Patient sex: M
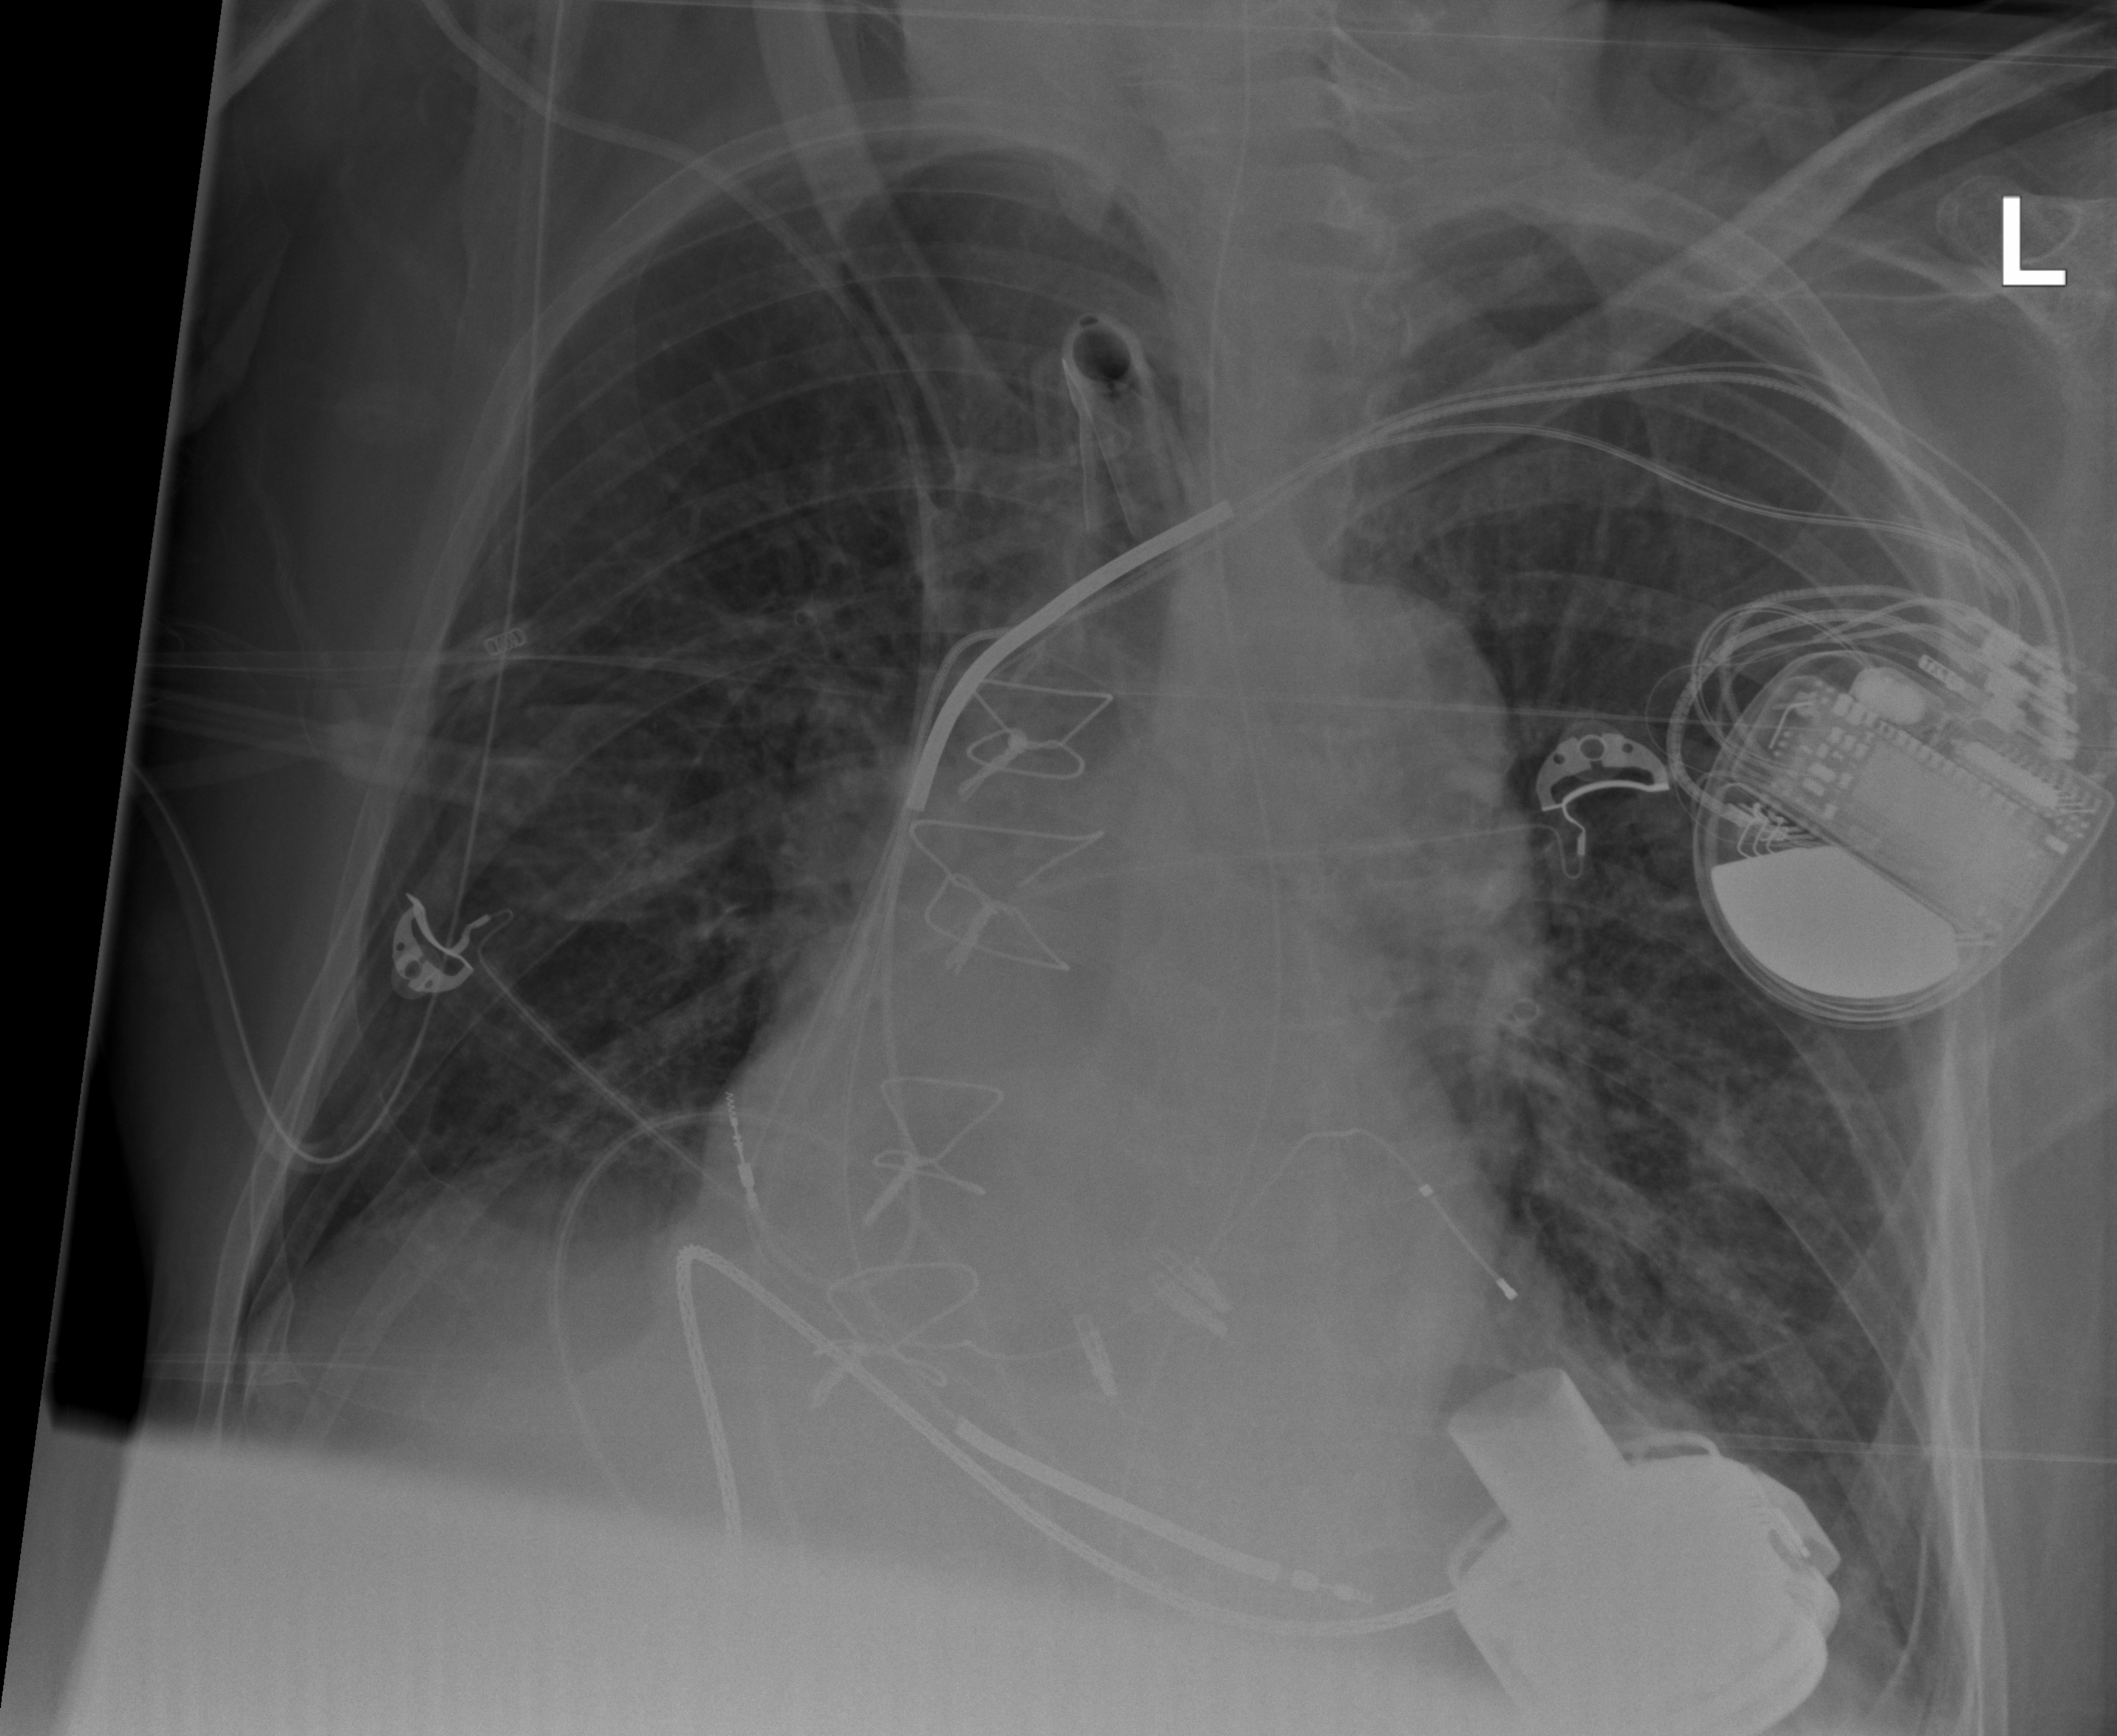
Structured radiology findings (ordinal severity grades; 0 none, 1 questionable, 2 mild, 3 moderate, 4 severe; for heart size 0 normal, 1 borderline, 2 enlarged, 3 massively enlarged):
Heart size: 0
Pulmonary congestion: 0
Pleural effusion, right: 2
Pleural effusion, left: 1
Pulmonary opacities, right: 0
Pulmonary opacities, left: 0
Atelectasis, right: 0
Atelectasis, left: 2